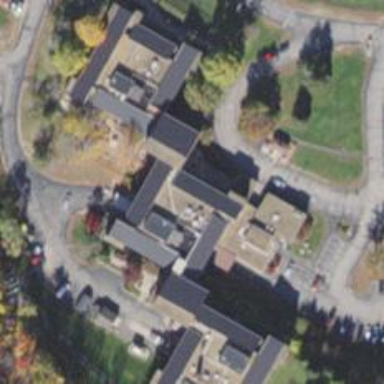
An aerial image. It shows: Nursing home.